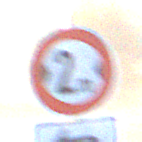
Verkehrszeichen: TatsaechlicheBreite2
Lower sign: RichtungsangabeDurchPfeile2
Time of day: SunriseSunset
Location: Outdoor (Nature)
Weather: Clear
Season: NotSpecified
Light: Natural